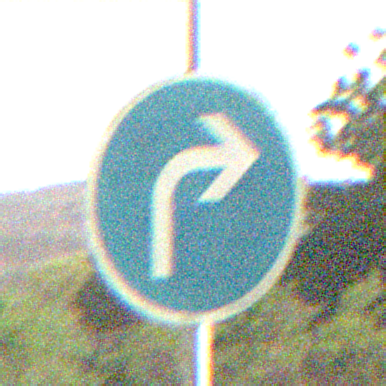
Verkehrszeichen: VorgeschriebeneFahrtrichtungRechts
Umgebung: Outdoor, Nature
Tageszeit: Night
Wetter: Clear
Licht: Natural
Jahreszeit: NotSpecified
Kontrast: HighContrast